Question: I'm trying to get the path of the parent and children nodes when the parent is selected. To get the path of the node selected I did the following:
'''
$("#jstree_demo_div").jstree({
"core" : {
"data" : {
"type" : "POST",
"url" : "myurl.php",
"data" : function (node) {
return { "id" : node.id };
}
},
"dataType" : "json",
},
"plugins" : [ "wholerow", "checkbox", "types" ]
})
.on("changed.jstree", function (e, data) {
var path = $("#jstree_demo_div").jstree(true).get_path(data.node,"/");
console.log ("path = " + path + "
");
});""
'''
But I don't know how to get the path the children's parent.
I tried to get the id's of children's parent and then apply the 'split()'function to get the id's and then apply the 'get_path()' but this is not working, because it said that 'split' is not a function.
'''
var test = data.node.children;
var spt_tst = test.split(',');
alert("node = " + spt_tst[0]);
'''
What am I doing wrong?
**** EDIT ****
My tree is like in the image:

What I want to do is: select the folder and the get the path of all the content, for example, I want to get the path of the things that are inside folder and the others too. Because I will have to send these paths to an .txt file.
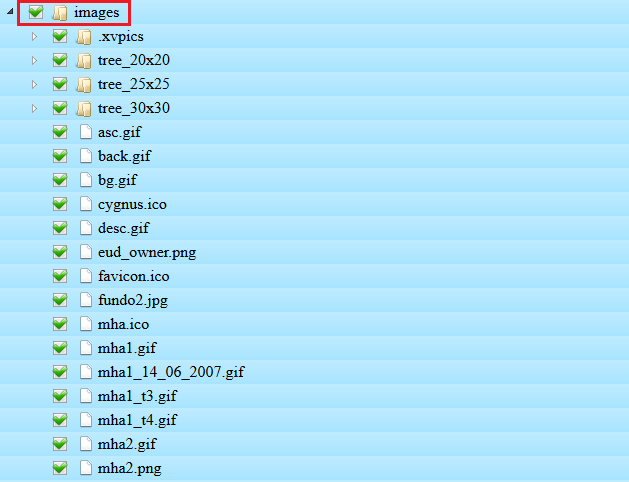
Answer: 'data.node.children'returns an array, which you can access by index. To get the i-th element use 'data.node.children[i]'. For example, to iterate over all children of 'data.node'do this:
'''
for (var i = 0; i < data.node.children.length; i++) {
//for example call get_path of the child
var path = $('#jstree_demo_div').jstree(true).get_path(data.node.children[i],"/");
}
'''
I hope I understood you right and that is what you are looking for.
EDIT: You can use 'children_d' to get all children of the node. Even the children of the children.
'''
for (var i = 0; i < data.node.children_d.length; i++) {
//for example call get_path of the child
var path = $('#jstree_demo_div').jstree(true).get_path(data.node.children_d[i],"/");
}
'''
Hope I got you right this time. Just let me know if not.